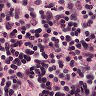
Metastatic tissue present: no